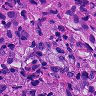
Metastatic tissue present: yes